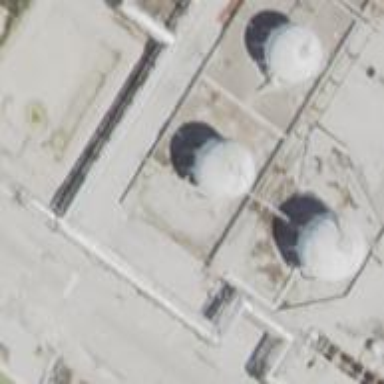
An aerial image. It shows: Storage tank with man-made structure.